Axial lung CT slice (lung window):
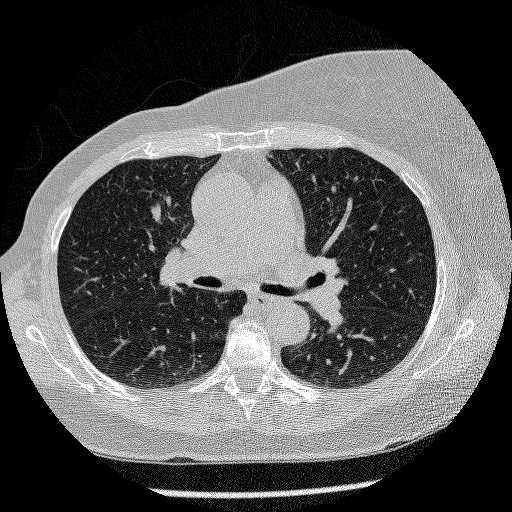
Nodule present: no